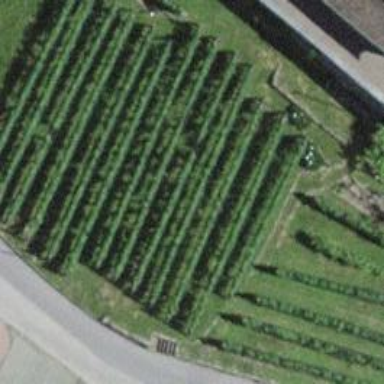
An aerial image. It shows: Beautiful vineyard in the countryside.